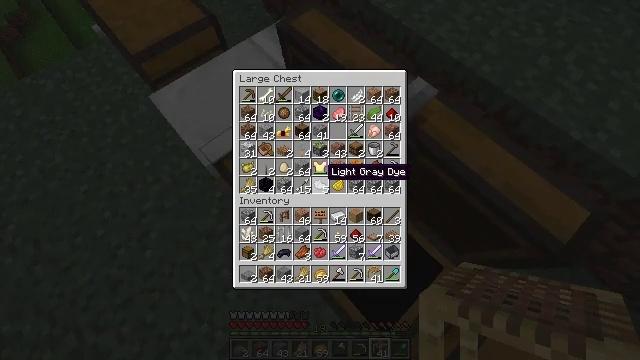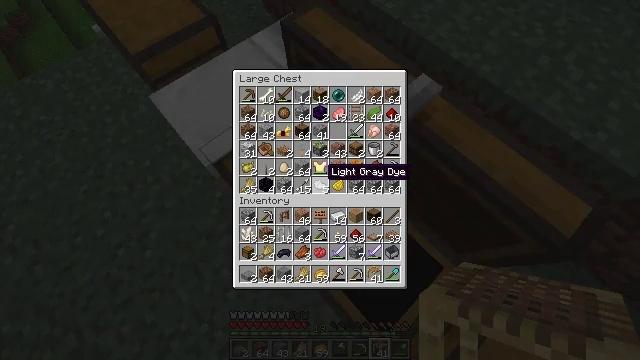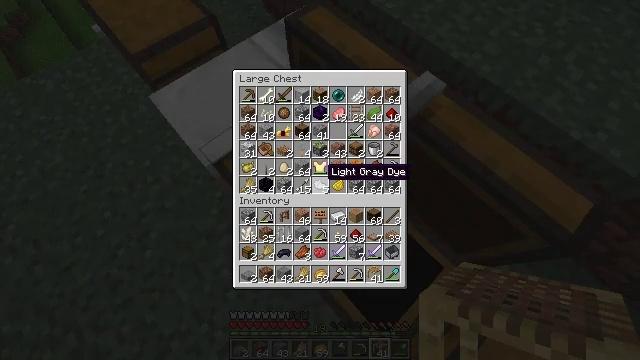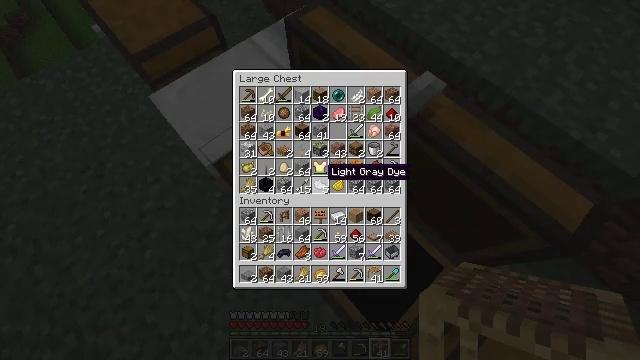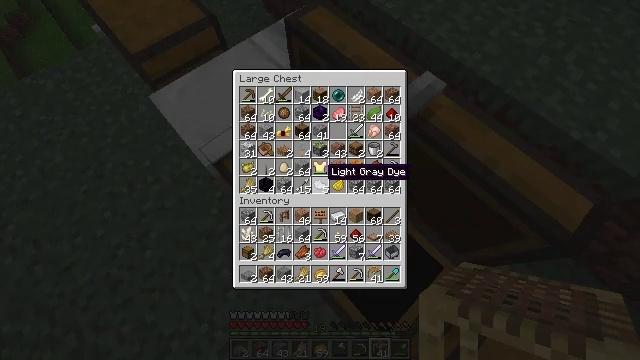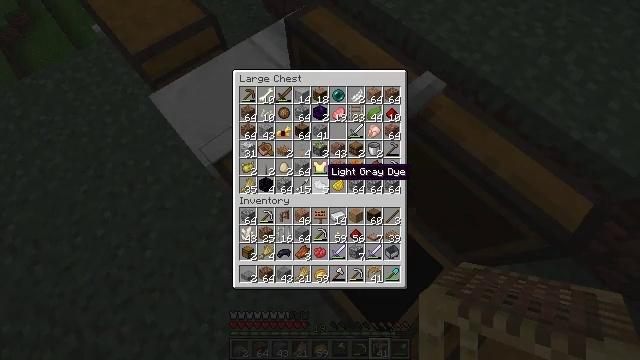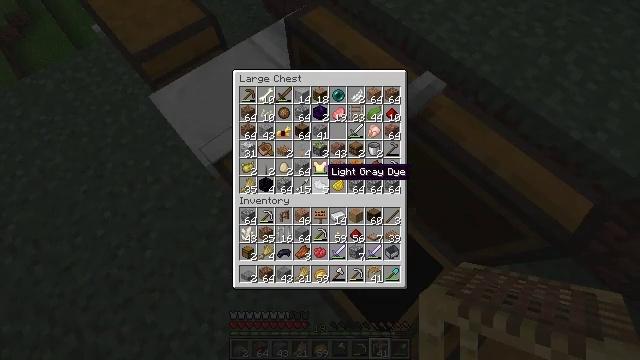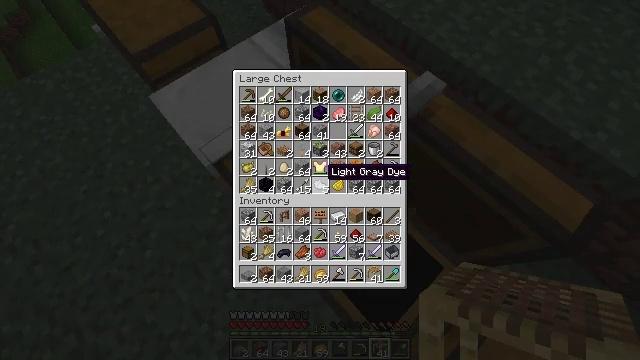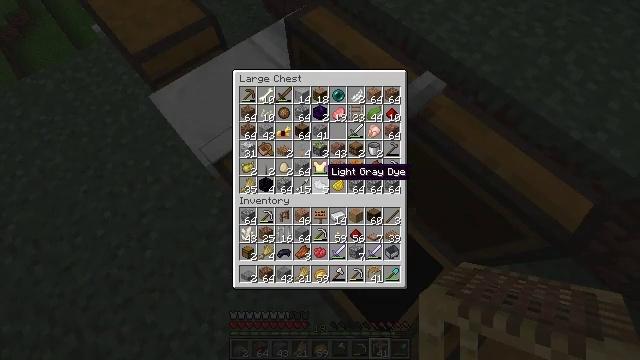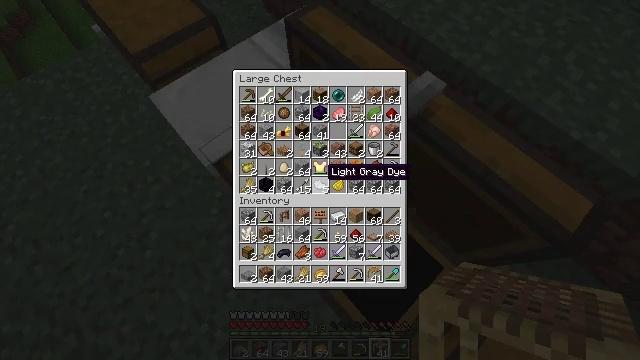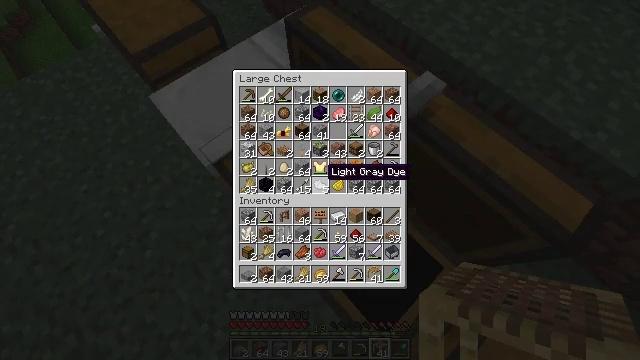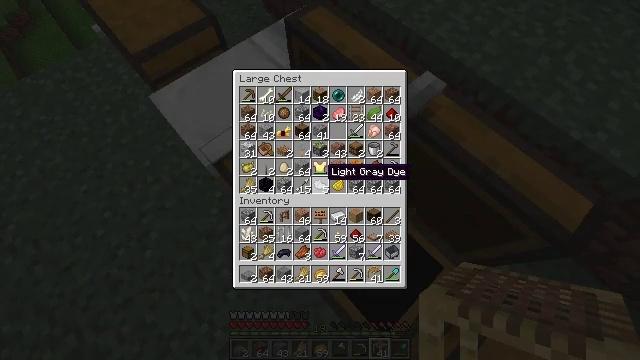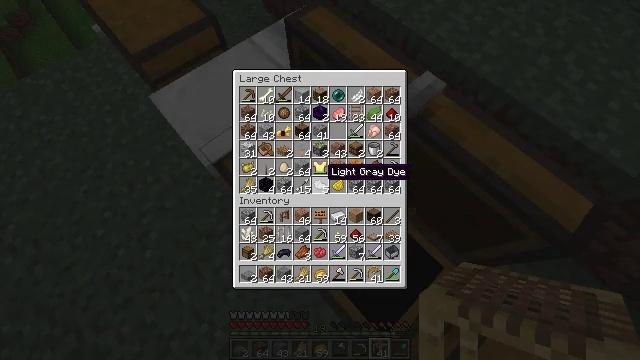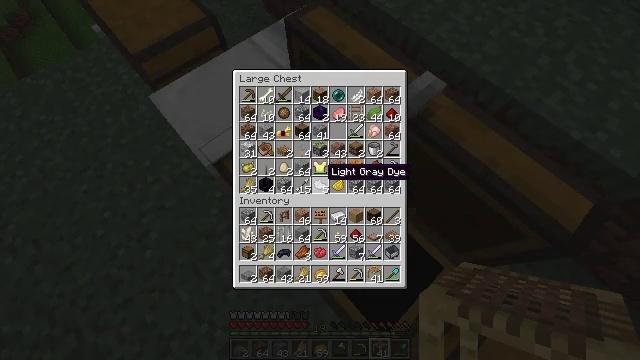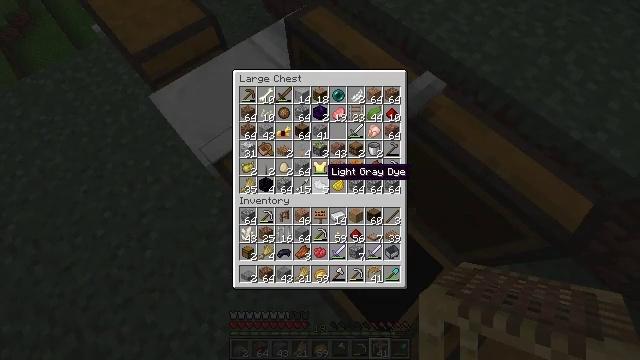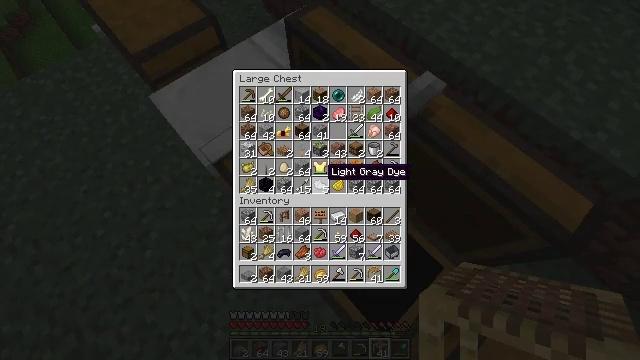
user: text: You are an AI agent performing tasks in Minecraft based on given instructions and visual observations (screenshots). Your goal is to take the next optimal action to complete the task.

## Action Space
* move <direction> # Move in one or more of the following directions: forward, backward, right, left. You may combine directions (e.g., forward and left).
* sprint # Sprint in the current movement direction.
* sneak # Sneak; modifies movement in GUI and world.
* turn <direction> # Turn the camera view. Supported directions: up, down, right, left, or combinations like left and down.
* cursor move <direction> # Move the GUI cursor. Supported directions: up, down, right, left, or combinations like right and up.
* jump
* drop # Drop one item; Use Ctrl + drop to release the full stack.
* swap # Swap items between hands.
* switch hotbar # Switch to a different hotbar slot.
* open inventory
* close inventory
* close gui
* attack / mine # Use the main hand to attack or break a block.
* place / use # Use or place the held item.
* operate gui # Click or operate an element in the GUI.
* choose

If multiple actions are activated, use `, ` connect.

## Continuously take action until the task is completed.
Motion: motion action
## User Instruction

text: Interact with a furnace to make glass.
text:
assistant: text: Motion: no_op
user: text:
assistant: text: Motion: no_op
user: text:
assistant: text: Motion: no_op
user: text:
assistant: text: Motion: no_op
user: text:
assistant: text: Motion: no_op
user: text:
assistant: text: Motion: no_op
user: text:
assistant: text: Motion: no_op
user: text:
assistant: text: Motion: no_op
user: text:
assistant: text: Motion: no_op
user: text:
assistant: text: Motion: no_op
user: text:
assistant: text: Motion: no_op
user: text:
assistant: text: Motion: no_op
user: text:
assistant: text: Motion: no_op
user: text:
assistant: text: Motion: no_op
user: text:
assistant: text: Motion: no_op
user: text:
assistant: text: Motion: no_op
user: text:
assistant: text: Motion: no_op
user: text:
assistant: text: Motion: close gui
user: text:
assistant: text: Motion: no_op
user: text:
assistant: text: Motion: no_op
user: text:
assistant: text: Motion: no_op
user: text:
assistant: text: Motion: no_op
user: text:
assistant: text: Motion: no_op
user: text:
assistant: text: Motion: turn right
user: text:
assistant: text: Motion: turn right
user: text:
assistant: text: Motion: turn right and down
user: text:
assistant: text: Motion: turn right
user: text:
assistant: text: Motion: turn right
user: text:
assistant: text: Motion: turn right
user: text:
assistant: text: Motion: turn right